Aerial crown-view tile of a tropical tree (Barro Colorado Island, Panama), acquired 20241112:
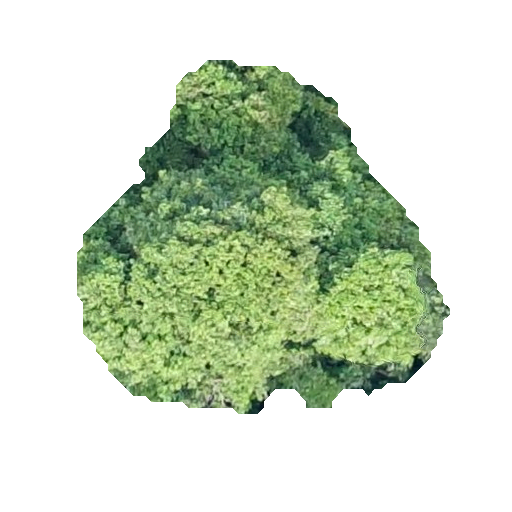
Species: Prioria copaifera
GBIF accepted scientific name: Prioria copaifera
Crown area: 140.301 m²